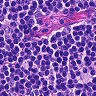
Metastatic tissue present: no